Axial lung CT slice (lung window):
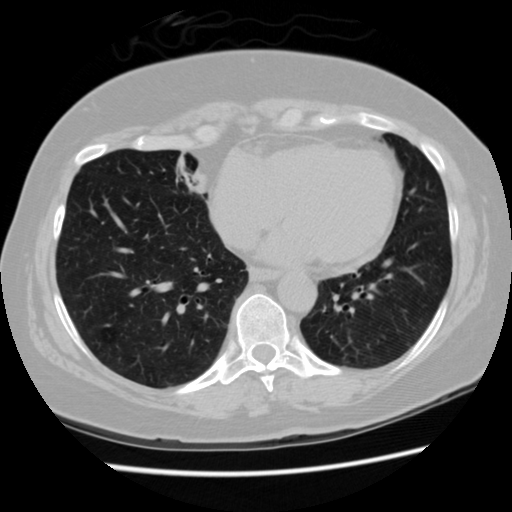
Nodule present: no